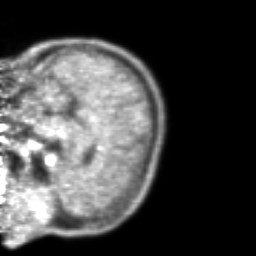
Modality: PET
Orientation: sagittal
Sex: female
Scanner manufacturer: ge